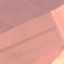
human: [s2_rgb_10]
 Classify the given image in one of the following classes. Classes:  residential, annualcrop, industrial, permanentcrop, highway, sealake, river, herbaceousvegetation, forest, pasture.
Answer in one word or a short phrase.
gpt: AnnualCrop